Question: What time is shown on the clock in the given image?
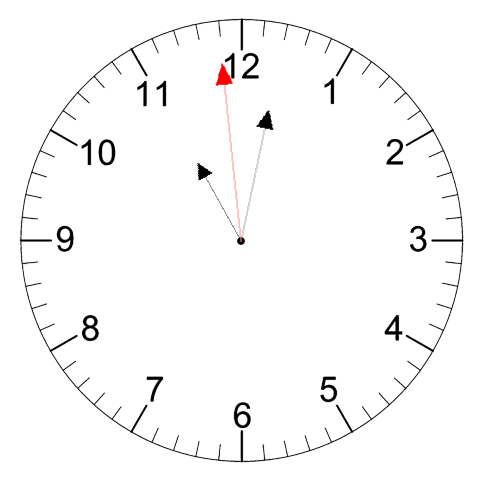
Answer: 11:01:59